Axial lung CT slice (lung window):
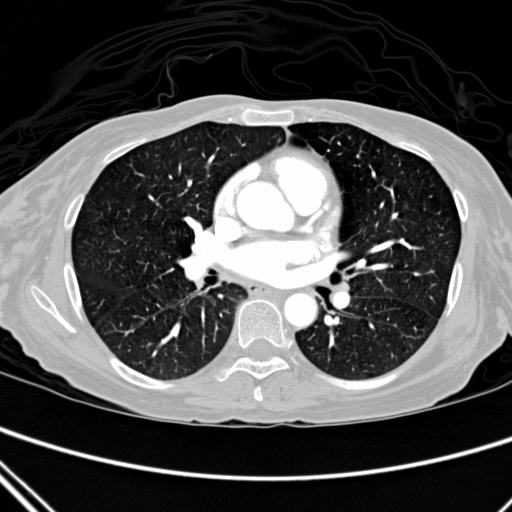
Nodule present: no